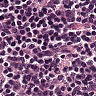
Metastatic tissue present: no